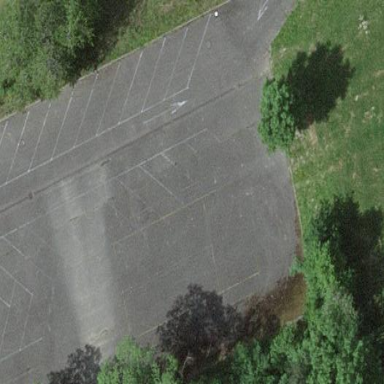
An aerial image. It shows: Parking area with surface.